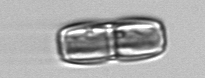
Label: Ephemera